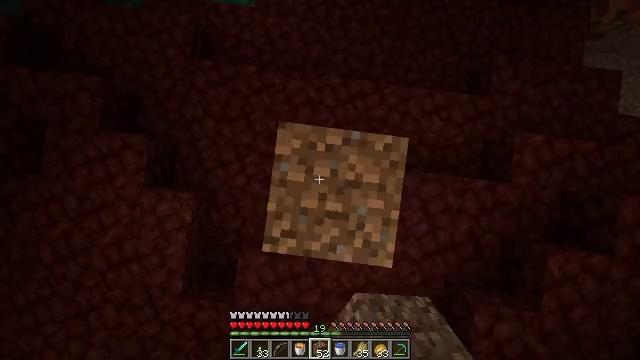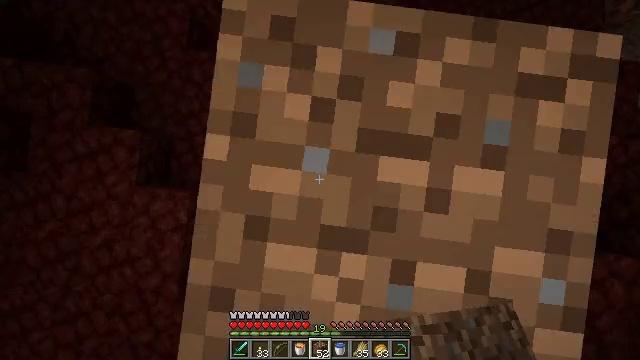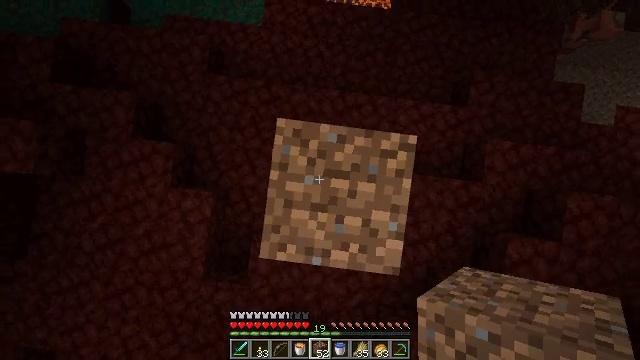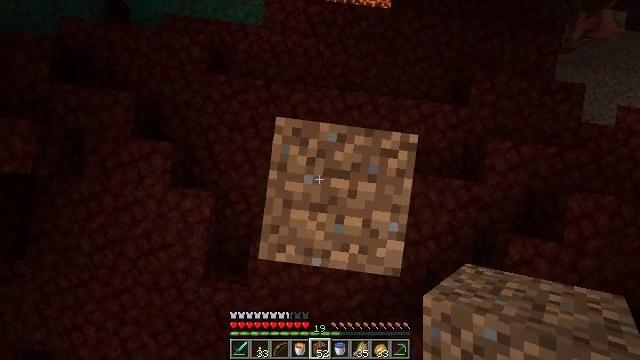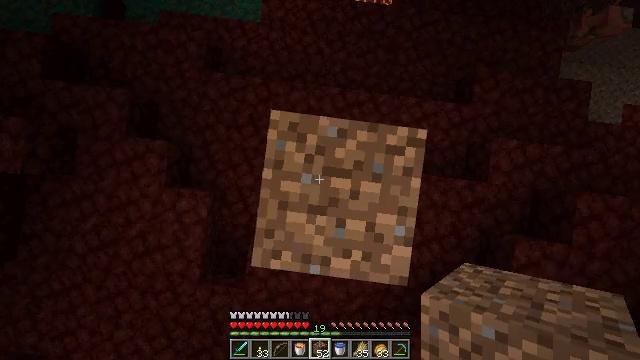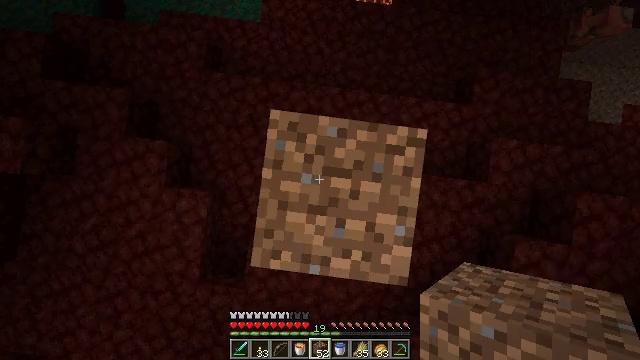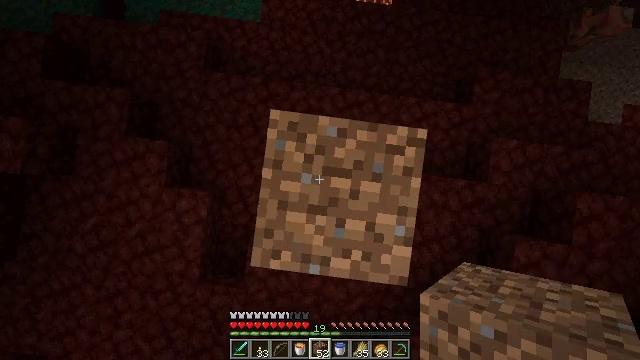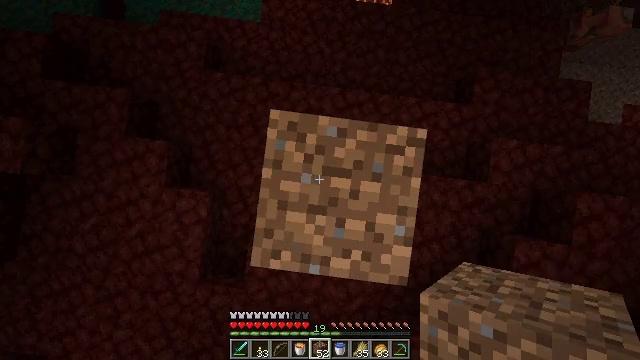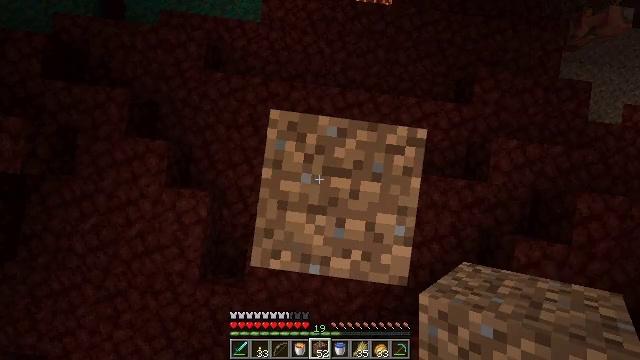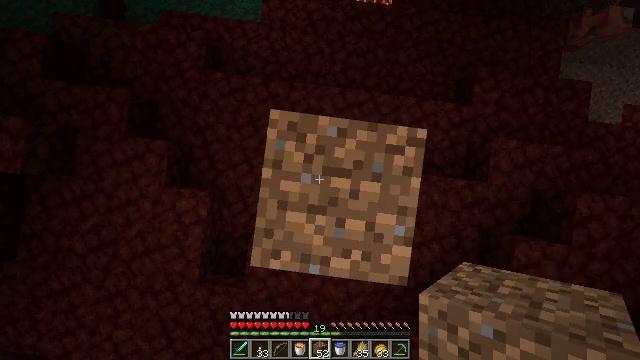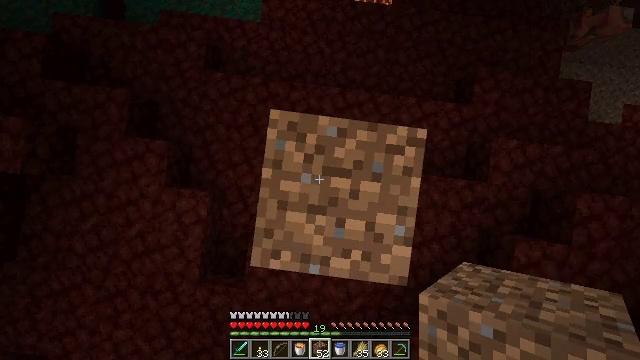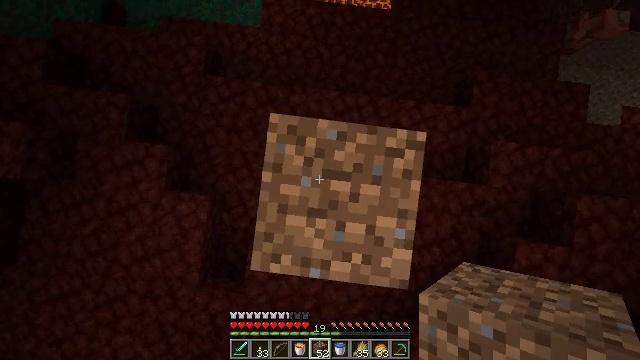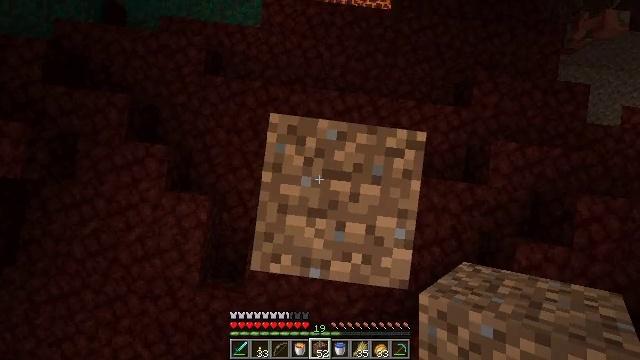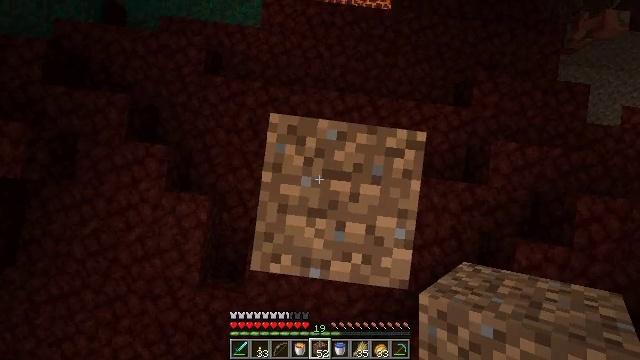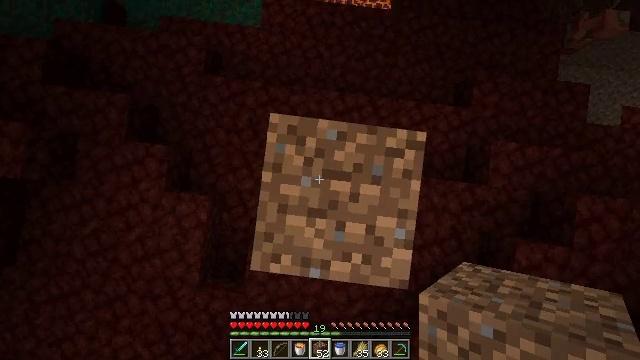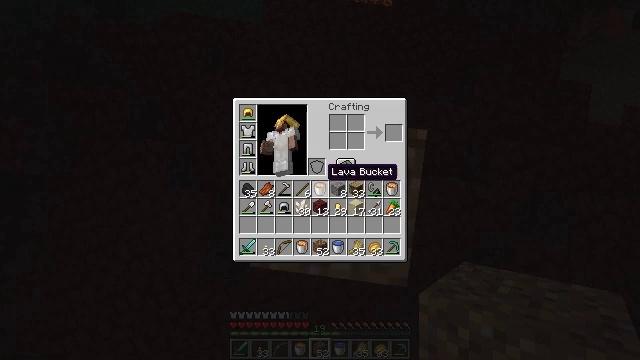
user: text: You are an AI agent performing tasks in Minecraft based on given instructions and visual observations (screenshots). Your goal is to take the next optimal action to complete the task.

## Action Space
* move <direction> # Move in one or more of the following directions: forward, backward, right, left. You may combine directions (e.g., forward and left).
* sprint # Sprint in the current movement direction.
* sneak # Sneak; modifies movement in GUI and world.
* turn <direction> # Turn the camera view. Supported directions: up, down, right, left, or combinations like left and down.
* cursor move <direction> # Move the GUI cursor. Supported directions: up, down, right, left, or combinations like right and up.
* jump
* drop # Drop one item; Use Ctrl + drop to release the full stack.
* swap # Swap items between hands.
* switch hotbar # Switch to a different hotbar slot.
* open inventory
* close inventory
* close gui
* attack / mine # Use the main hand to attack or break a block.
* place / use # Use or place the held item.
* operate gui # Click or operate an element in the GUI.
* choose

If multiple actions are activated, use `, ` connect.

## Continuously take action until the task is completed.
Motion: motion action
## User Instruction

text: Smash the glowstone with a tool.
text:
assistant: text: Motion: use / place, jump
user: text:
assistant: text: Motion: use / place, jump
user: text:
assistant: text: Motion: jump
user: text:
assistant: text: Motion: jump
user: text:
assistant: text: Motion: jump
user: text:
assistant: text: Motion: jump
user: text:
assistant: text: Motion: jump
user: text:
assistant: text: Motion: jump
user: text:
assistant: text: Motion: jump
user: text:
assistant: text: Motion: jump
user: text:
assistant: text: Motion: jump
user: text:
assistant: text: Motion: no_op
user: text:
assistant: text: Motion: no_op
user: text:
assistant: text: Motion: no_op
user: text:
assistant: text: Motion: open inventory
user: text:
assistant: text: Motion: cursor move left and down, open inventory
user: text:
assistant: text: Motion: cursor move down, open inventory
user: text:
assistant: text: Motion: open inventory
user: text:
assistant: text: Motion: no_op
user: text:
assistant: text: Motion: no_op
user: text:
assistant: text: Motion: no_op
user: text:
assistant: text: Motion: no_op
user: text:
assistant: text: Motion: cursor move left and down
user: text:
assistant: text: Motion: cursor move left and down
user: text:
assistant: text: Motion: no_op
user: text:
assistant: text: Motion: no_op
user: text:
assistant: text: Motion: no_op
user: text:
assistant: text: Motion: no_op
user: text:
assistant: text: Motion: no_op
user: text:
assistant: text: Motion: no_op